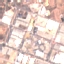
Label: Industrial